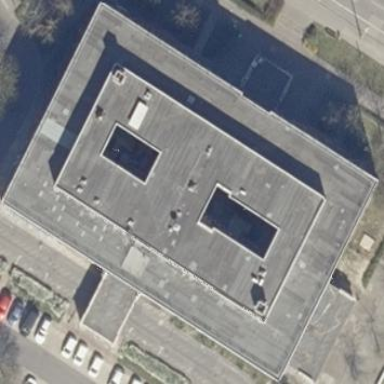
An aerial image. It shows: Clinic building with flat roof. It is designed for healthcare services.